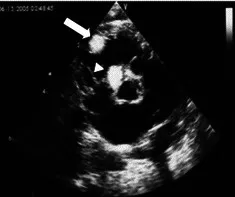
Echocardiographic findings. Right ventricular outflow. Arrow), and . Intraventricular septum. Arrowhead) at birth.
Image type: radiology (ultrasound)